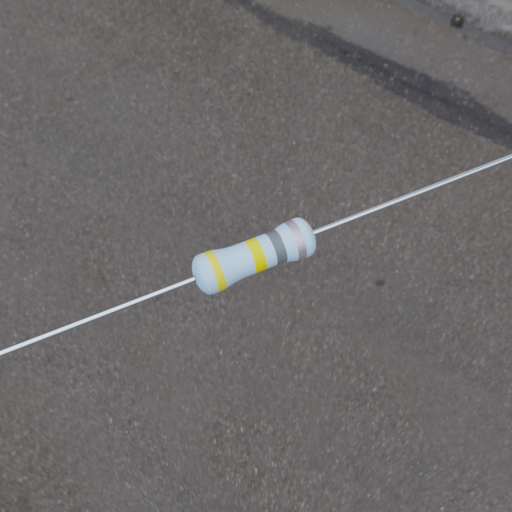
Resistor colour bands (in order): yellow, yellow, gray, silver